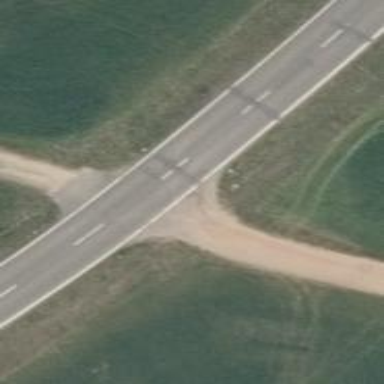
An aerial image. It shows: Track road.